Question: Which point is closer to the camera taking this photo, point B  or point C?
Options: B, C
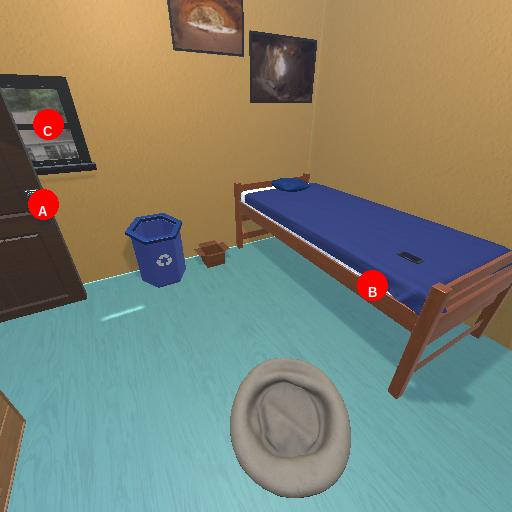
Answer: B